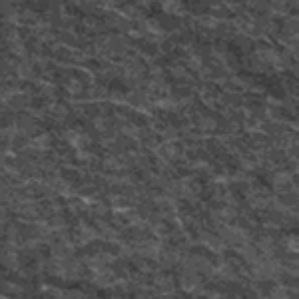
Label: frost